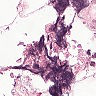
Metastatic tissue present: no